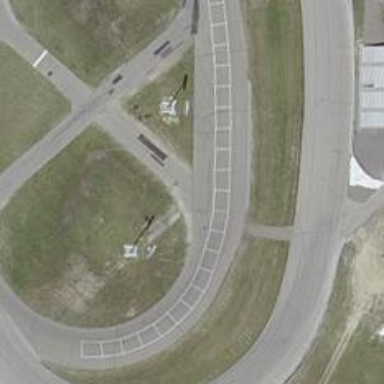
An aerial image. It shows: Raceway road.